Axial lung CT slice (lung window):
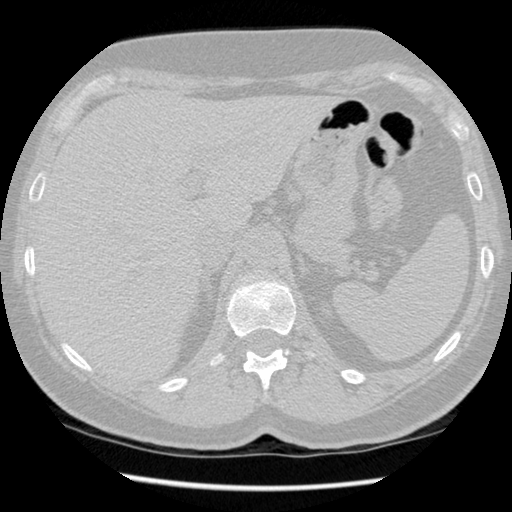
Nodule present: no